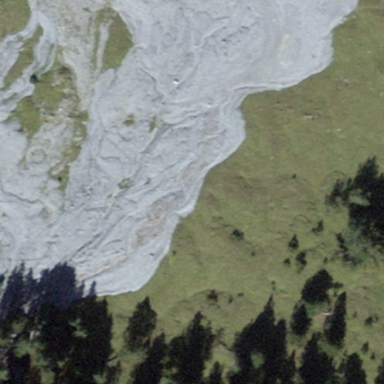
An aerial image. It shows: Natural scree.